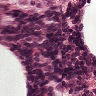
Metastatic tissue present: no